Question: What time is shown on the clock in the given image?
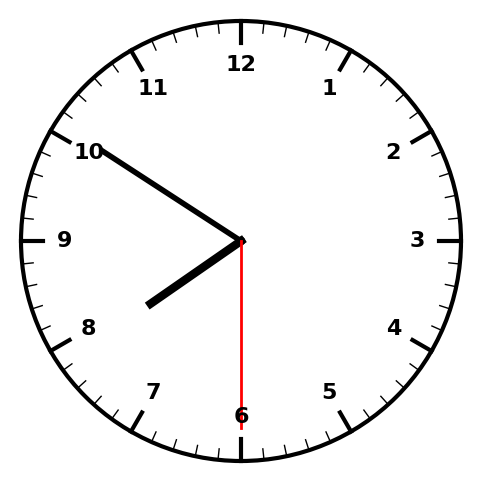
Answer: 07:50:30